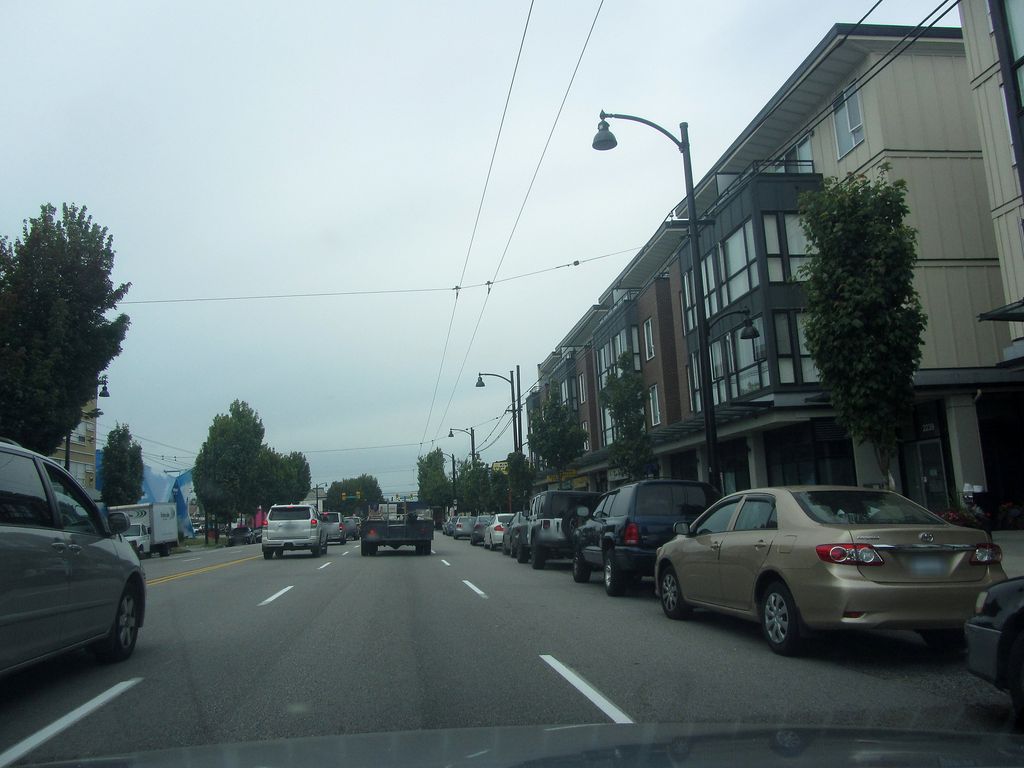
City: vancouver